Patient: sex M, age 71
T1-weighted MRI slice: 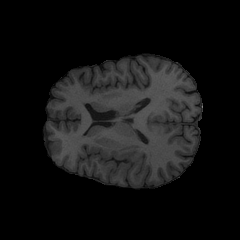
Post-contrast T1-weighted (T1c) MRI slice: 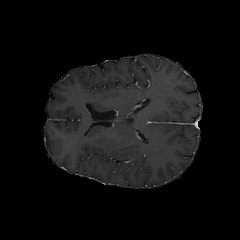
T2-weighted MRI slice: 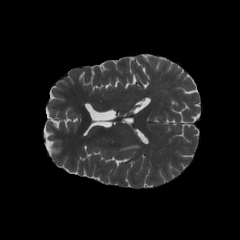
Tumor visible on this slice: yes
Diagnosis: Glioblastoma, IDH-wildtype
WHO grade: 4